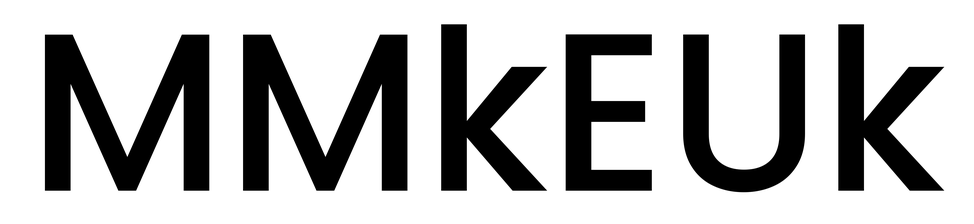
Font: Poppins-Medium